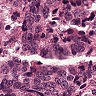
Metastatic tissue present: yes